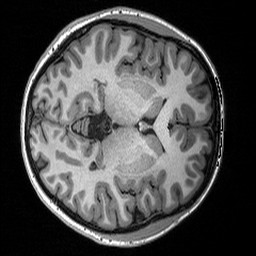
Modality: T1w
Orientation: axial
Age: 22
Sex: female
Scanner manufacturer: siemens
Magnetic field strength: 3 T
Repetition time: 2.3 s
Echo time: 0.00298 s